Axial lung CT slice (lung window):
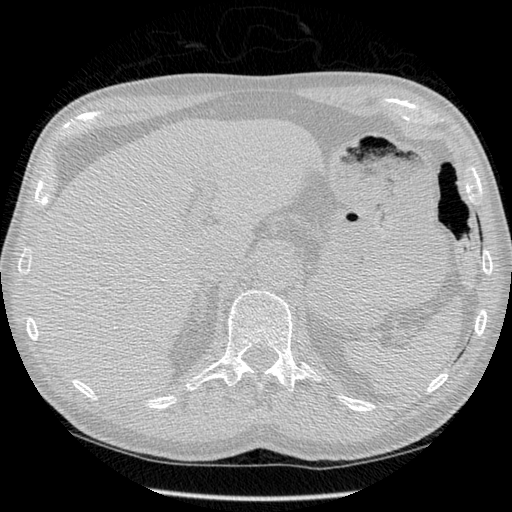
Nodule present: no